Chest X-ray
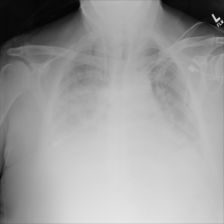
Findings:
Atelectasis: negative
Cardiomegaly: negative
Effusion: positive
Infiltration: negative
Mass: negative
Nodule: negative
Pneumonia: negative
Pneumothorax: negative
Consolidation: negative
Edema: negative
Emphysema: negative
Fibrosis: negative
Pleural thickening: negative
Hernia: negative